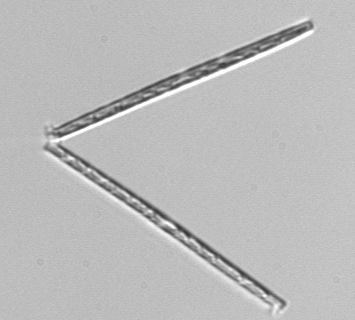
Label: Thalassionema